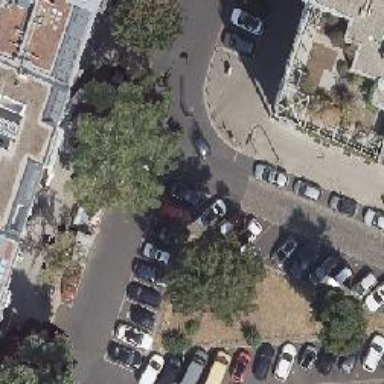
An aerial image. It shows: Residential road with parallel on-street parking on the right lane.